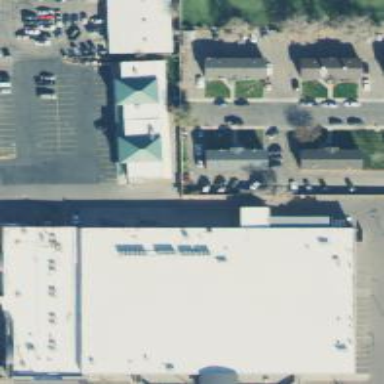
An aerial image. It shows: Supermarket building.